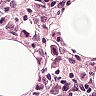
Metastatic tissue present: yes